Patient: sex M, age 51
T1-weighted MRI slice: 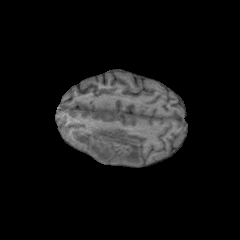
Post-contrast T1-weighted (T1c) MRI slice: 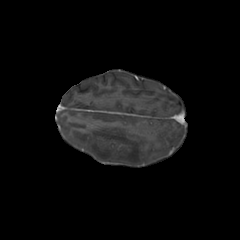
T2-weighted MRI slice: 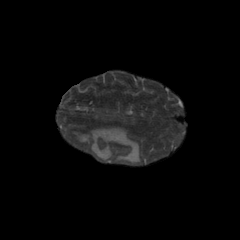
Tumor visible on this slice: yes
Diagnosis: Glioblastoma, IDH-wildtype
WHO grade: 4